Question: I have a widget which be wrapped in another div.
My question is how do I remove the border from the header/title-bar but still keep it around the remainder of the DIV? Example below.

'''
<div class="widget">
<div class="header">Header Title</div>
<div class="body">My Content</div>
</div>
.widget {
height: 100px;
width: 130px;
border: 3px solid blue;
position: absolute;
overflow: hidden;
}
.header {
width: 100%;
min-height: 24px;
max-height: 24px;
display: block;
background-color: grey;
color: white;
}
.body {
width: 100%;
height: calc(100% - 24px);
}
'''
<URL>
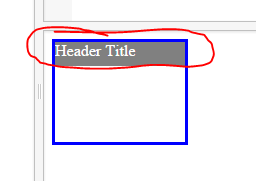
Answer: '''
.widget {
height: 100px;
width: 130px;
border: 3px solid blue;
position: absolute;
}
.header {
width: 100%;
min-height: 24px;
max-height: 24px;
display: block;
background-color: grey;
color: white;
margin: -3px;
padding: 3px;
}
.body {
width: 100%;
height: calc(100% - 24px);
}
'''
<URL>